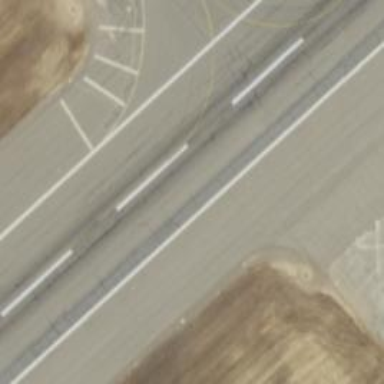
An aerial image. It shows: View of runway in airport.